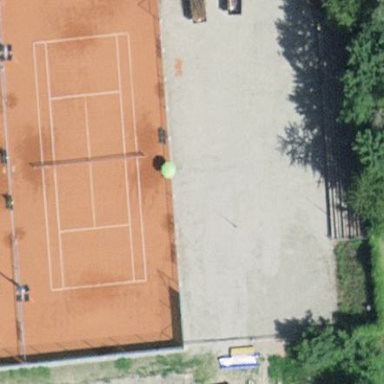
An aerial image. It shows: Tennis court on pitch designated for leisure land.